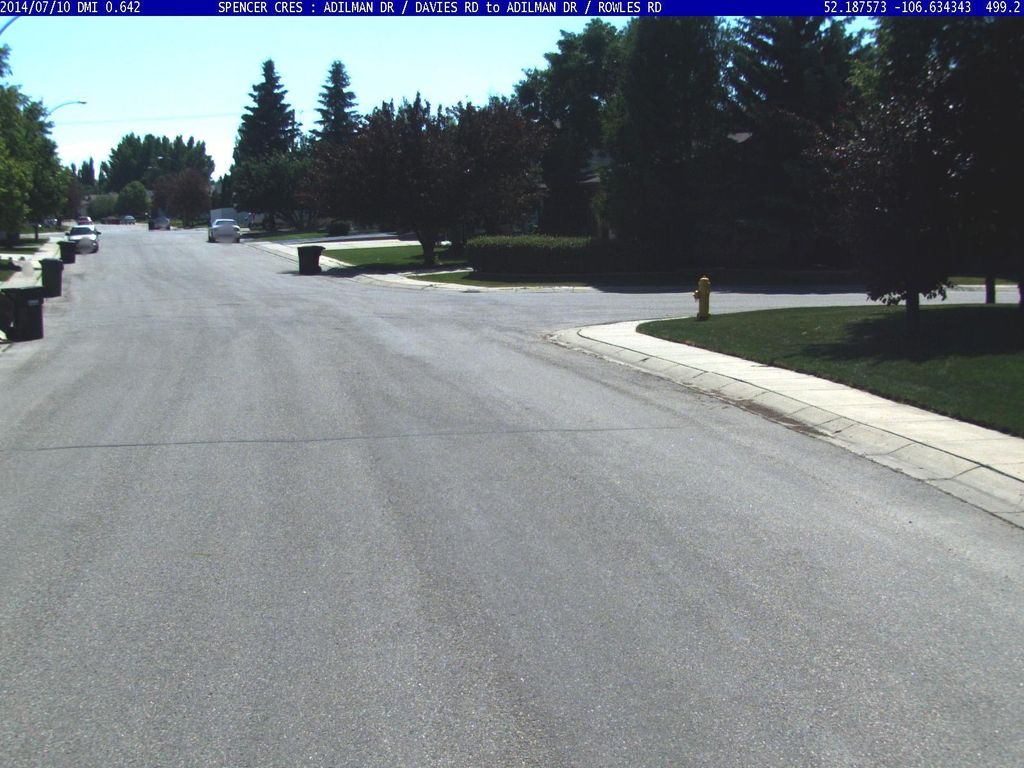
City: saskatoon